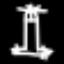
Label: squiggle